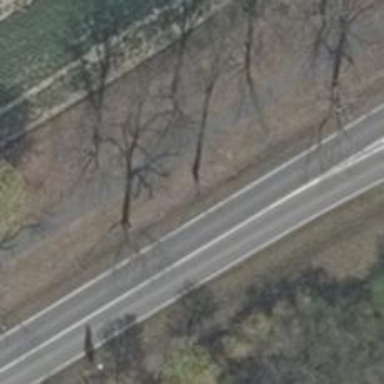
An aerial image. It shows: Deciduous broadleaved tree.